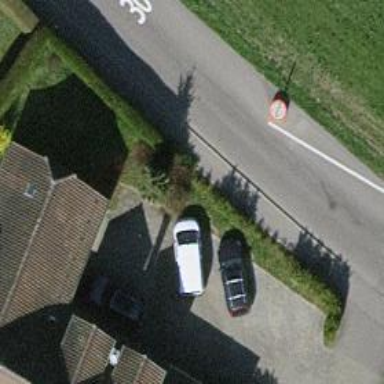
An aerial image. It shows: Hedge acting as barrier.